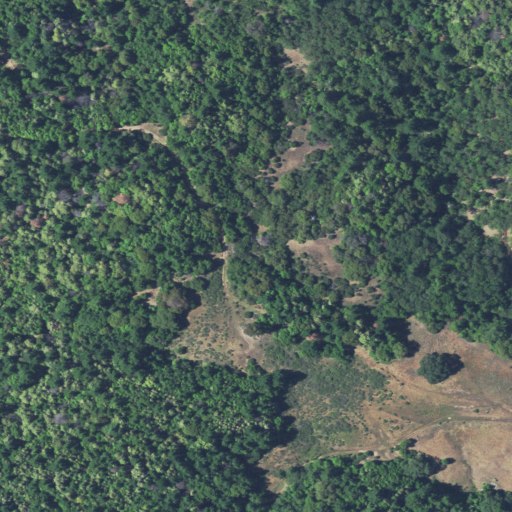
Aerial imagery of ridge(s) in California named Bear Ridge containing evergreen forest, shrub, grassland, and mixed forest